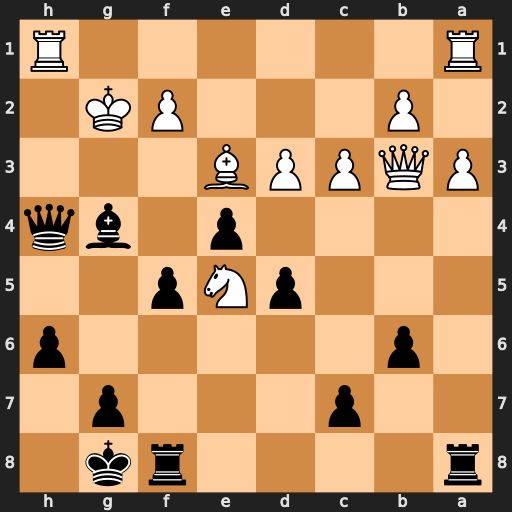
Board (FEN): r4rk1/2p3p1/1p5p/3pNp2/4p1bq/PQPPB3/1P3PK1/R6R
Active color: b
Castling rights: -
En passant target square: -
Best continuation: Bf3+ Nxf3 exf3+ Kg1 Qg4+